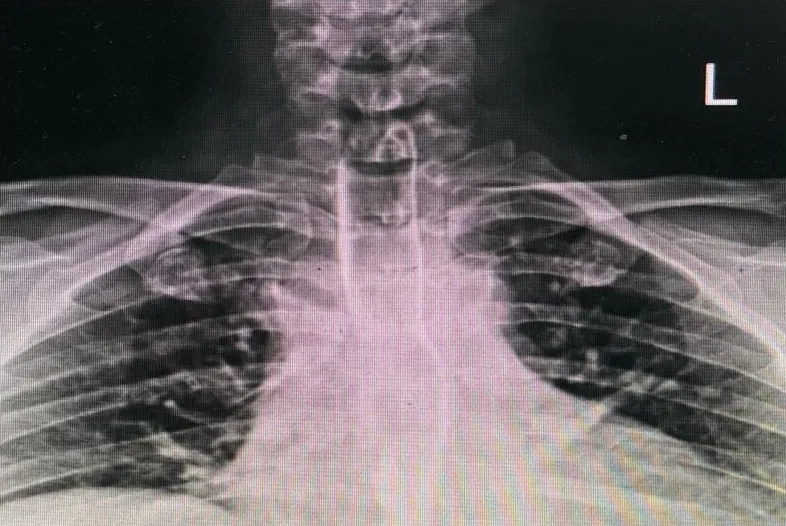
One week post-operative esophagography: No signs of aspiration or leakage are noticed.
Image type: radiology (x_ray)